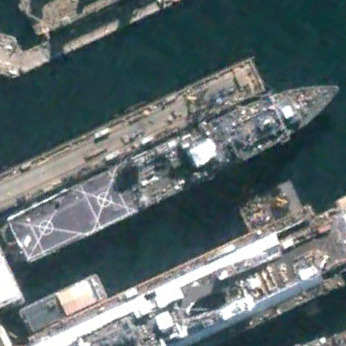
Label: combat